Question: As you know, when using a ProgressDialog a "popup"/dialog appears in which a circle/wheel shows the progress.
I am interested in drawing this wheel from the dialog box, and only displaying this wheel, still indicating progress.
Main reason to want this, is the fact that I have some sort of "intro screen" which will show a logo and this progress wheel just below, which indicates that the application is loading various content.
This is (or could be) the wheel in question:

It wouldn't hurt if the wheel could be smaller than it appears in a regular ProgressDialog.
(I'm using AsyncTask to load the content while this wheel is displayed.)
Any suggestions?
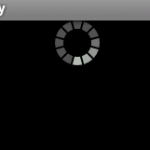
Answer: You can use the pre-defined style Android provides for an indeterminate 'ProgressBar', like this:
'''
<ProgressBar
style="?android:attr/progressBarStyle"
android:layout_width="wrap_content"
android:layout_height="wrap_content"
/>
'''
If you want it to be smaller, use the 'progressBarStyleSmall' style instead.
From here you can set the visibility of the 'ProgressBar' to make it appear/disappear whenever you want.